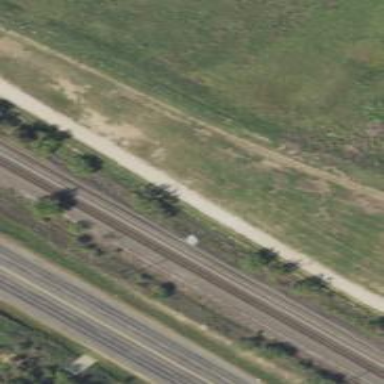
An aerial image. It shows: Railway siding for service.